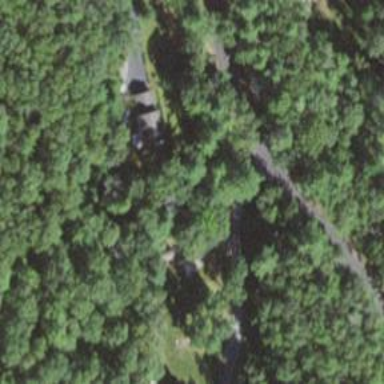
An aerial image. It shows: Residential driveway.